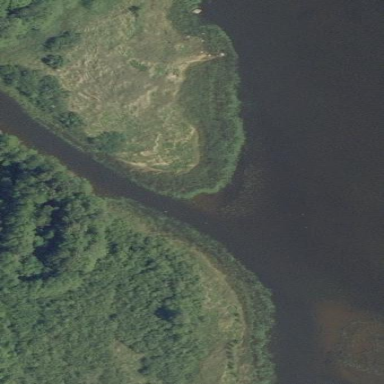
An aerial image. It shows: Reedbed in wetland area.